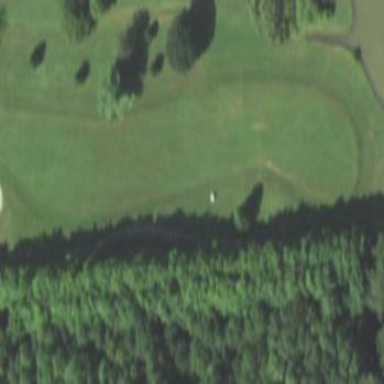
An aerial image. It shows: Grassy area designated as golf fairway.